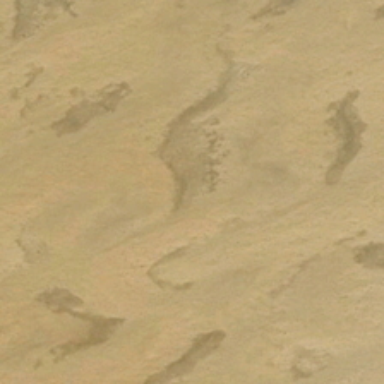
A piece of sand in the desert is like fish scale .